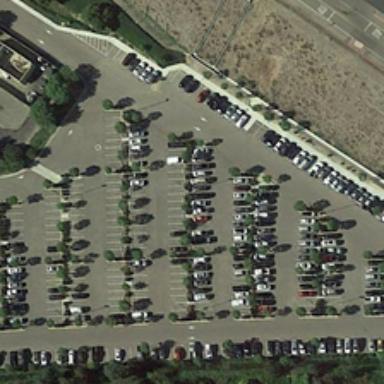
Many cars are parked in a parking lot near a road and many green trees .